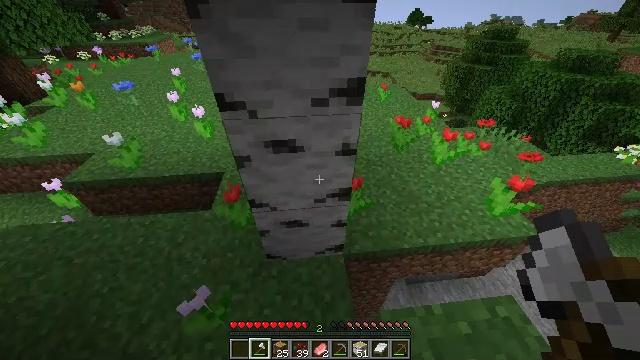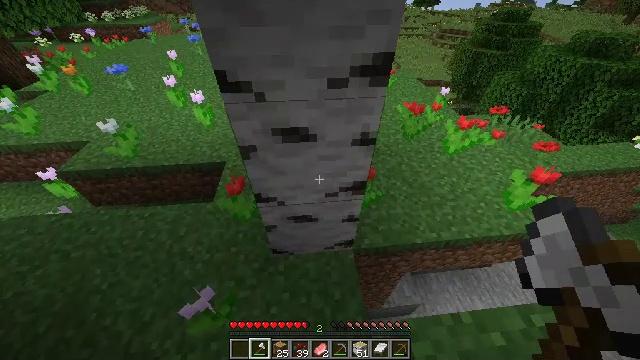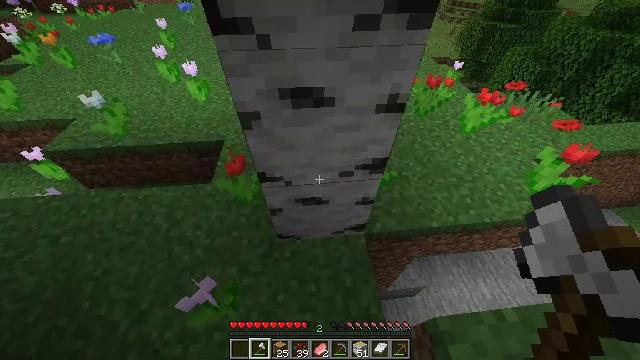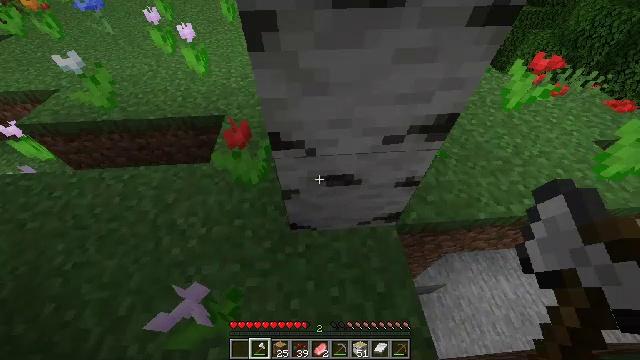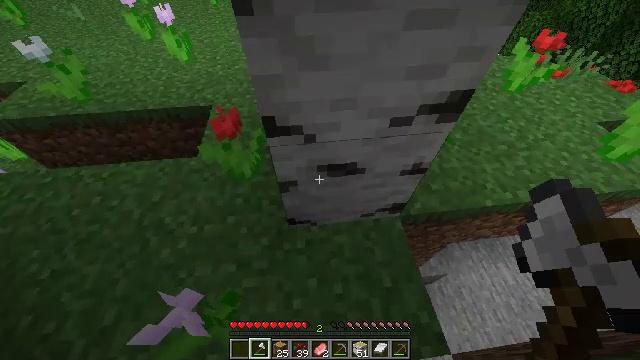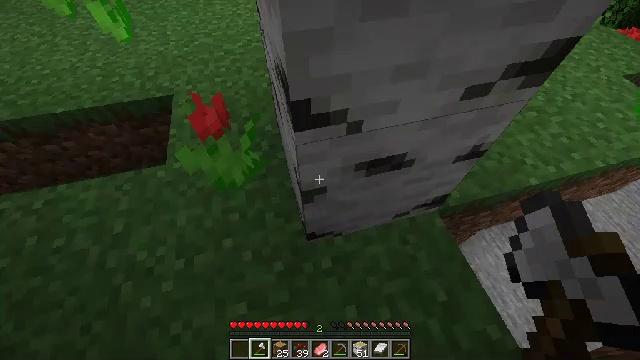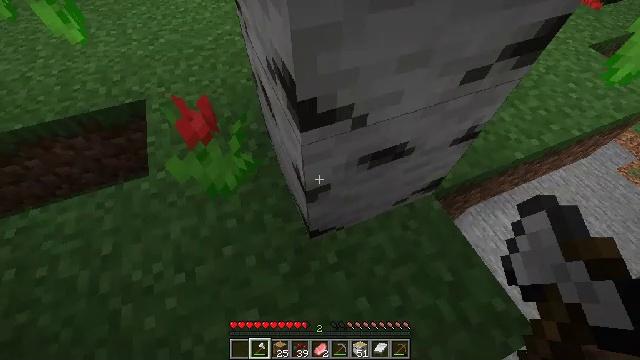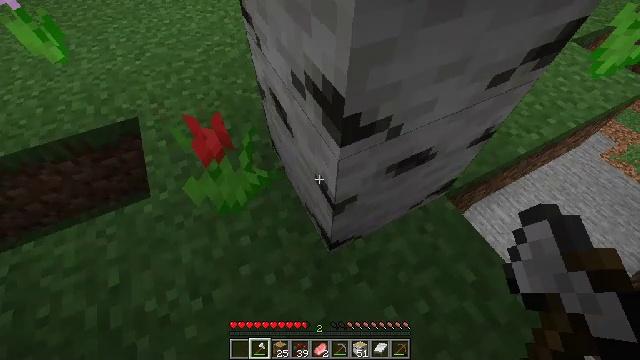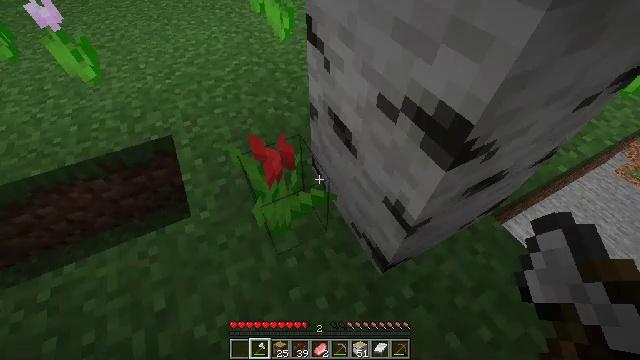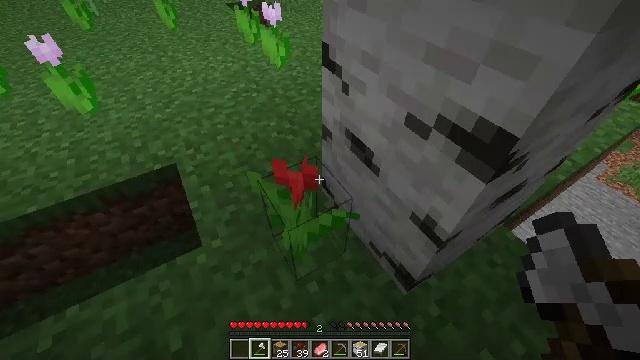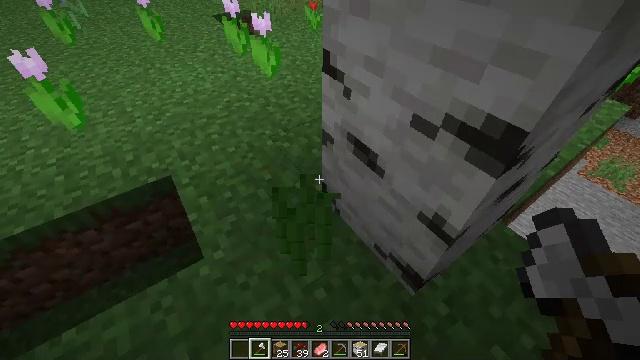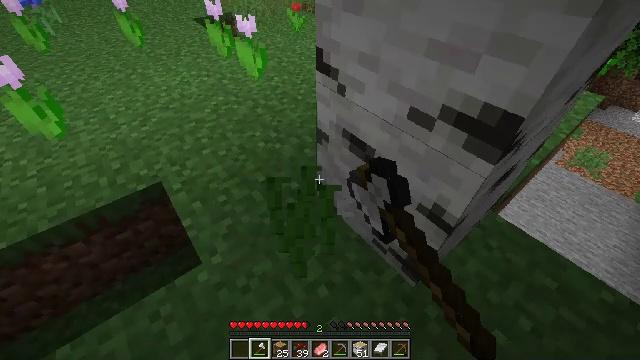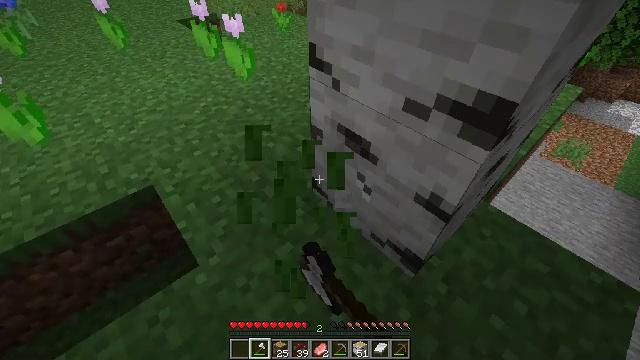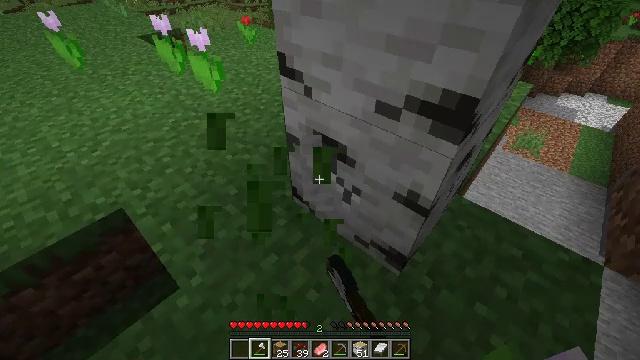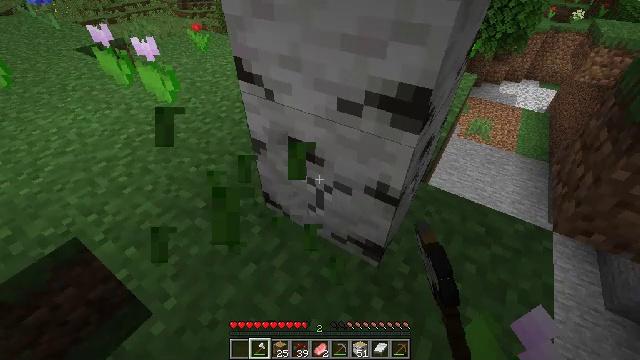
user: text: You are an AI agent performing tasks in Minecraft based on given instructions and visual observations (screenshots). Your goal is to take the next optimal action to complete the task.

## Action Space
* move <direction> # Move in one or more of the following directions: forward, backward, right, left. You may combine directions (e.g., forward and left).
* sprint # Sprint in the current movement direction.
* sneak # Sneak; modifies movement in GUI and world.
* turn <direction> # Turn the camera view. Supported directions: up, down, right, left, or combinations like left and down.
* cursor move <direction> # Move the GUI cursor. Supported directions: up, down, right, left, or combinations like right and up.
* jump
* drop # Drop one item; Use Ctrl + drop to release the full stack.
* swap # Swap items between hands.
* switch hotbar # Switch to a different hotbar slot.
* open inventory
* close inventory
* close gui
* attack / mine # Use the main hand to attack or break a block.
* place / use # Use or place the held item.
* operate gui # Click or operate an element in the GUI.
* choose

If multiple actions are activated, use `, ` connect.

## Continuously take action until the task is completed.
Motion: motion action
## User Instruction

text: Mine the red tulip flower.
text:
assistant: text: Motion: move forward and move left, turn down
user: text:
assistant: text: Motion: move forward and move left, turn down
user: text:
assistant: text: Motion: move left, turn left and down
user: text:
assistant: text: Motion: move left, turn right and down
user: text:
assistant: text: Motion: move left, turn right and down
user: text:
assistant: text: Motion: move left, turn right and down
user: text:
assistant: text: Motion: move left, turn right and up
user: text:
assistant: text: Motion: move left, turn up
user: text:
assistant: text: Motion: turn right and up
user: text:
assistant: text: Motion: turn right and up, attack / mine
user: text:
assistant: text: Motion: turn right, attack / mine
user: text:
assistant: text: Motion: turn right, attack / mine
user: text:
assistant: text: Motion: turn right and up, attack / mine
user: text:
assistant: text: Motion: turn right, attack / mine
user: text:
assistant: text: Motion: attack / mine